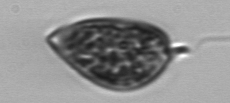
Label: Prorocentrum_micans